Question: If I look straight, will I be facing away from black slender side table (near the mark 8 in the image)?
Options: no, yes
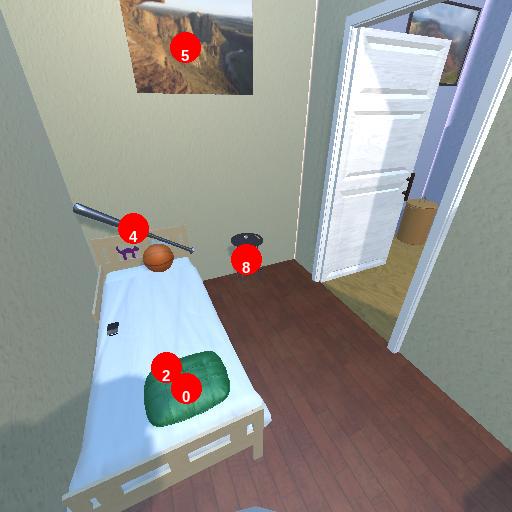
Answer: no